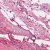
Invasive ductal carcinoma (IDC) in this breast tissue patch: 0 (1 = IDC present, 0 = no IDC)